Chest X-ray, AP view. Patient: 21 years old, sex M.
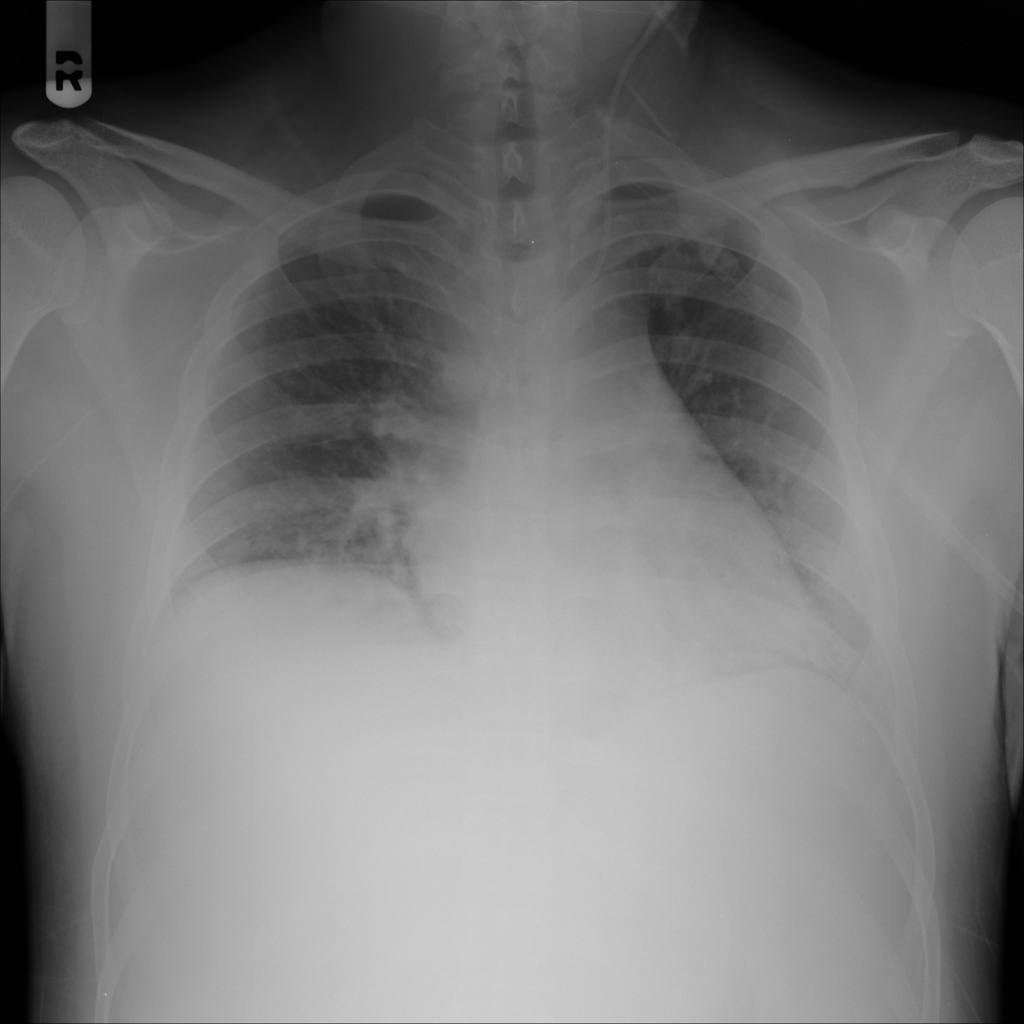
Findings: No Finding